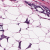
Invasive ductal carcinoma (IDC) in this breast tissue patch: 0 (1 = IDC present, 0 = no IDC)